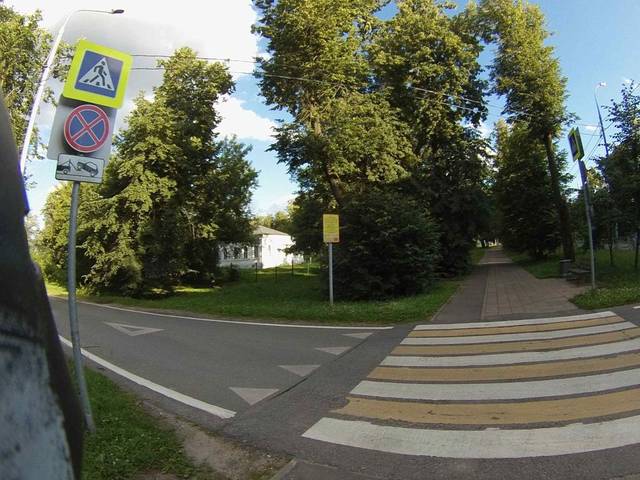
Region: Russia
Coordinates: 55.692, 37.79